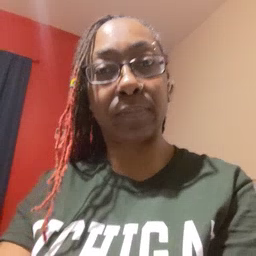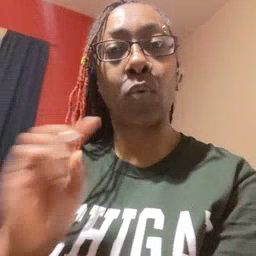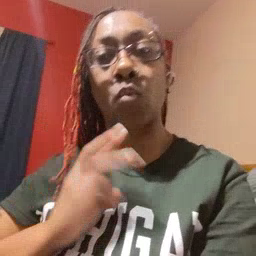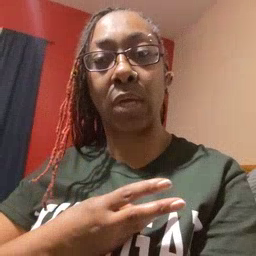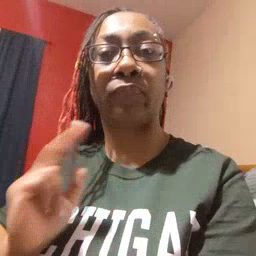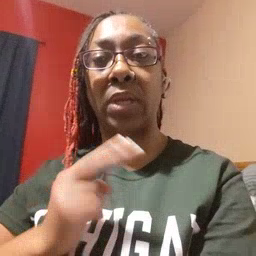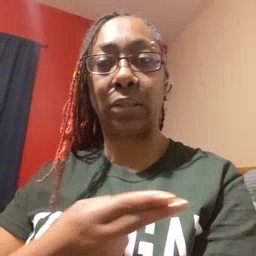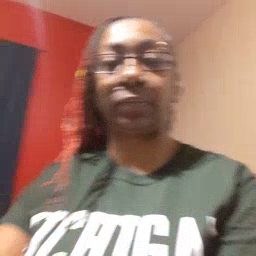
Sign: weus